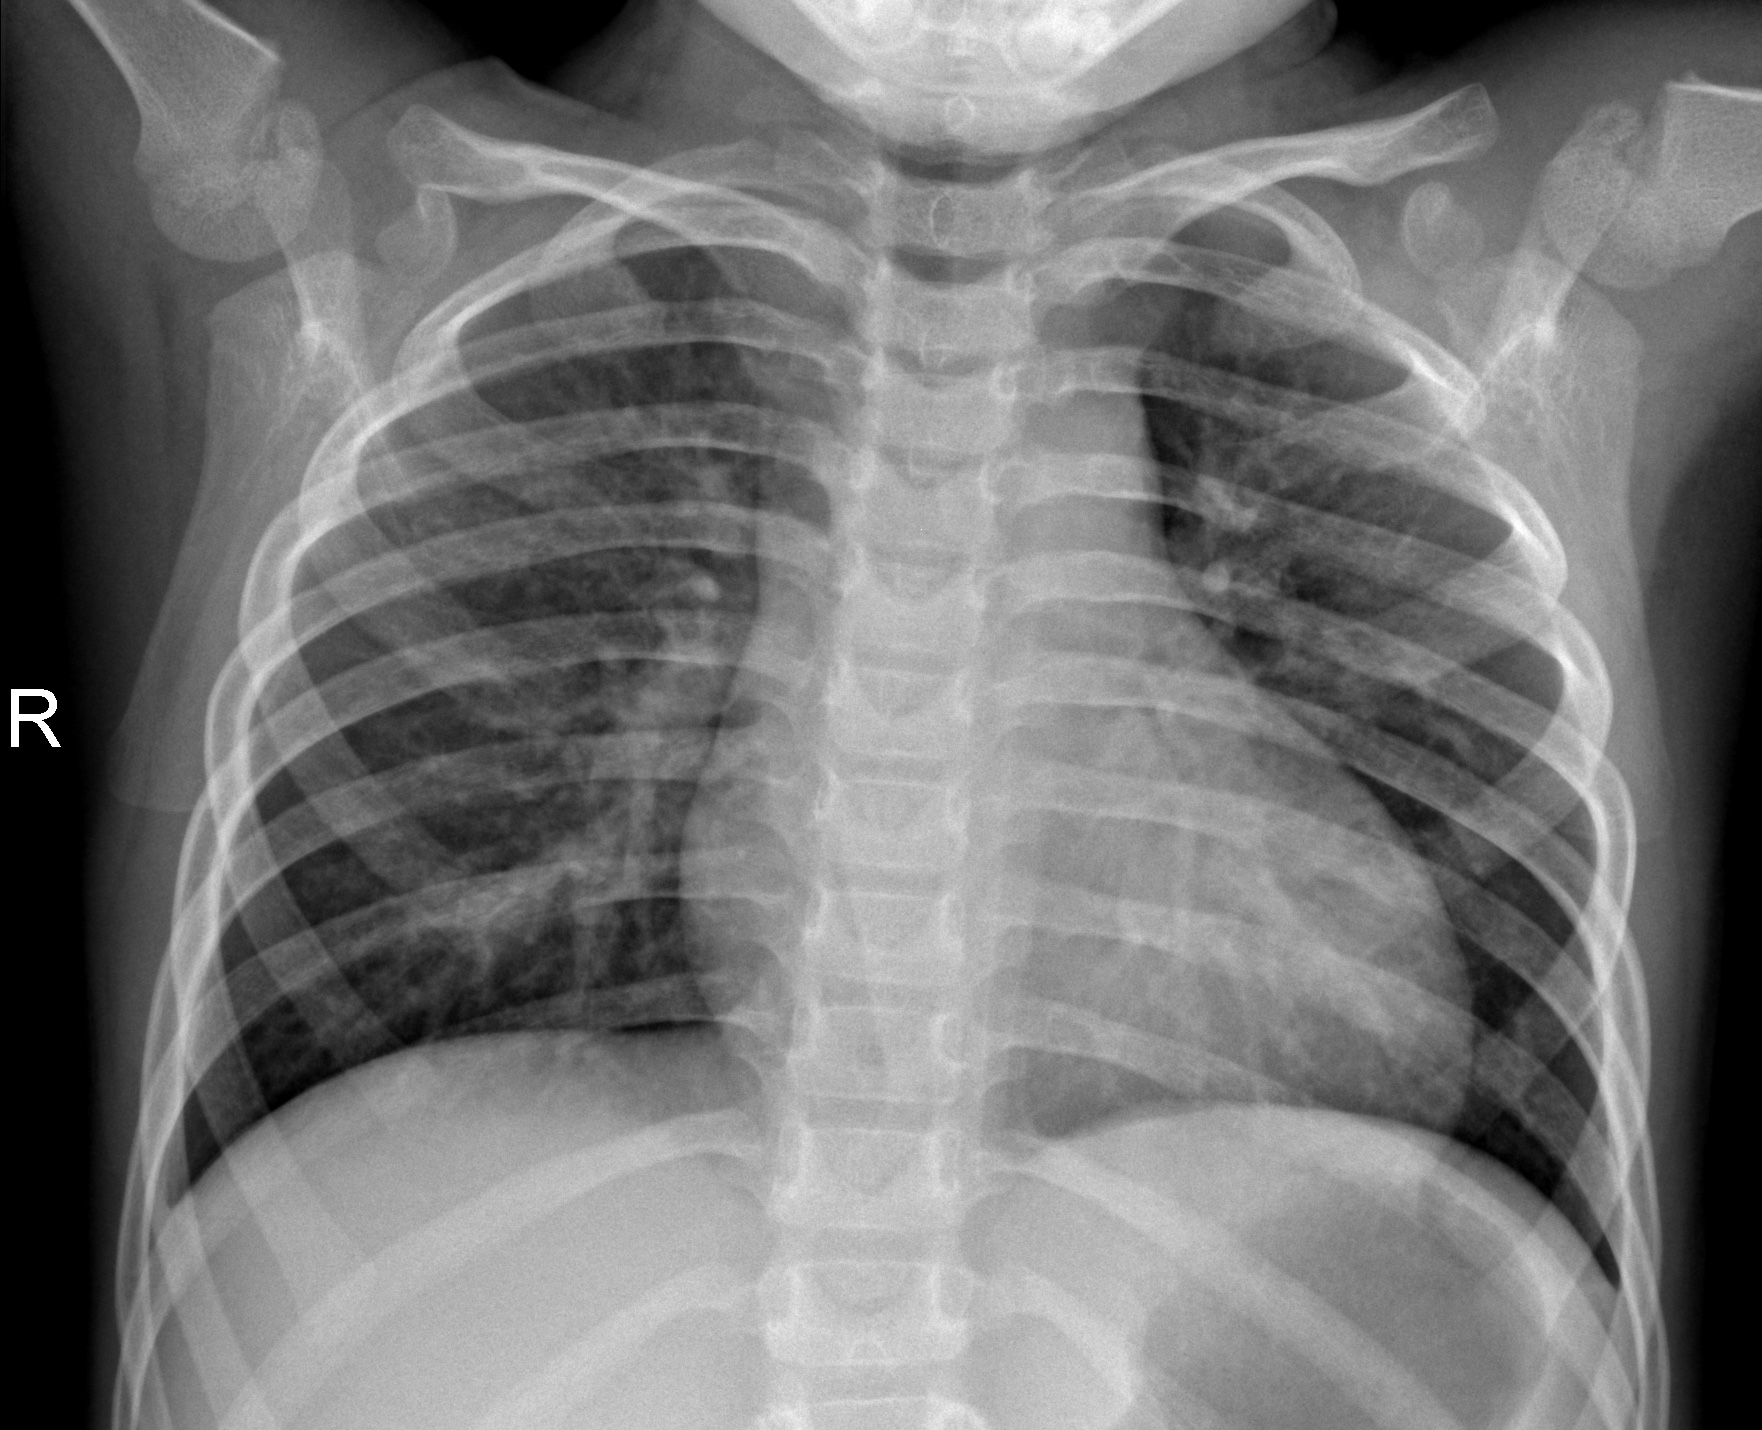
Diagnosis: NORMAL